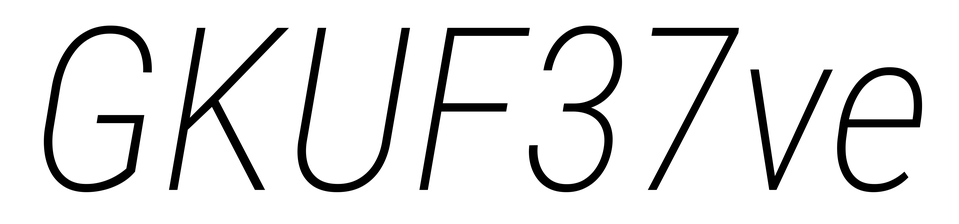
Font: Roboto-Italic_Condensed_ExtraLight_Italic